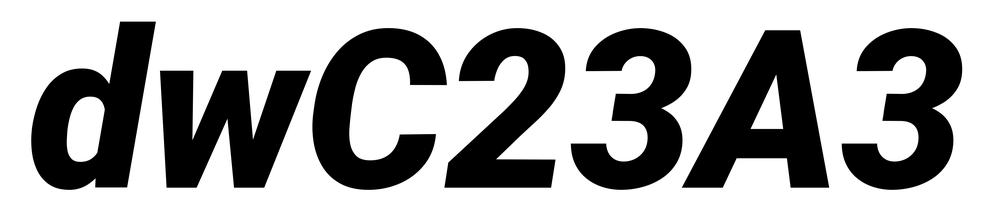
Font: Roboto-Italic_Black_Italic